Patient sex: F
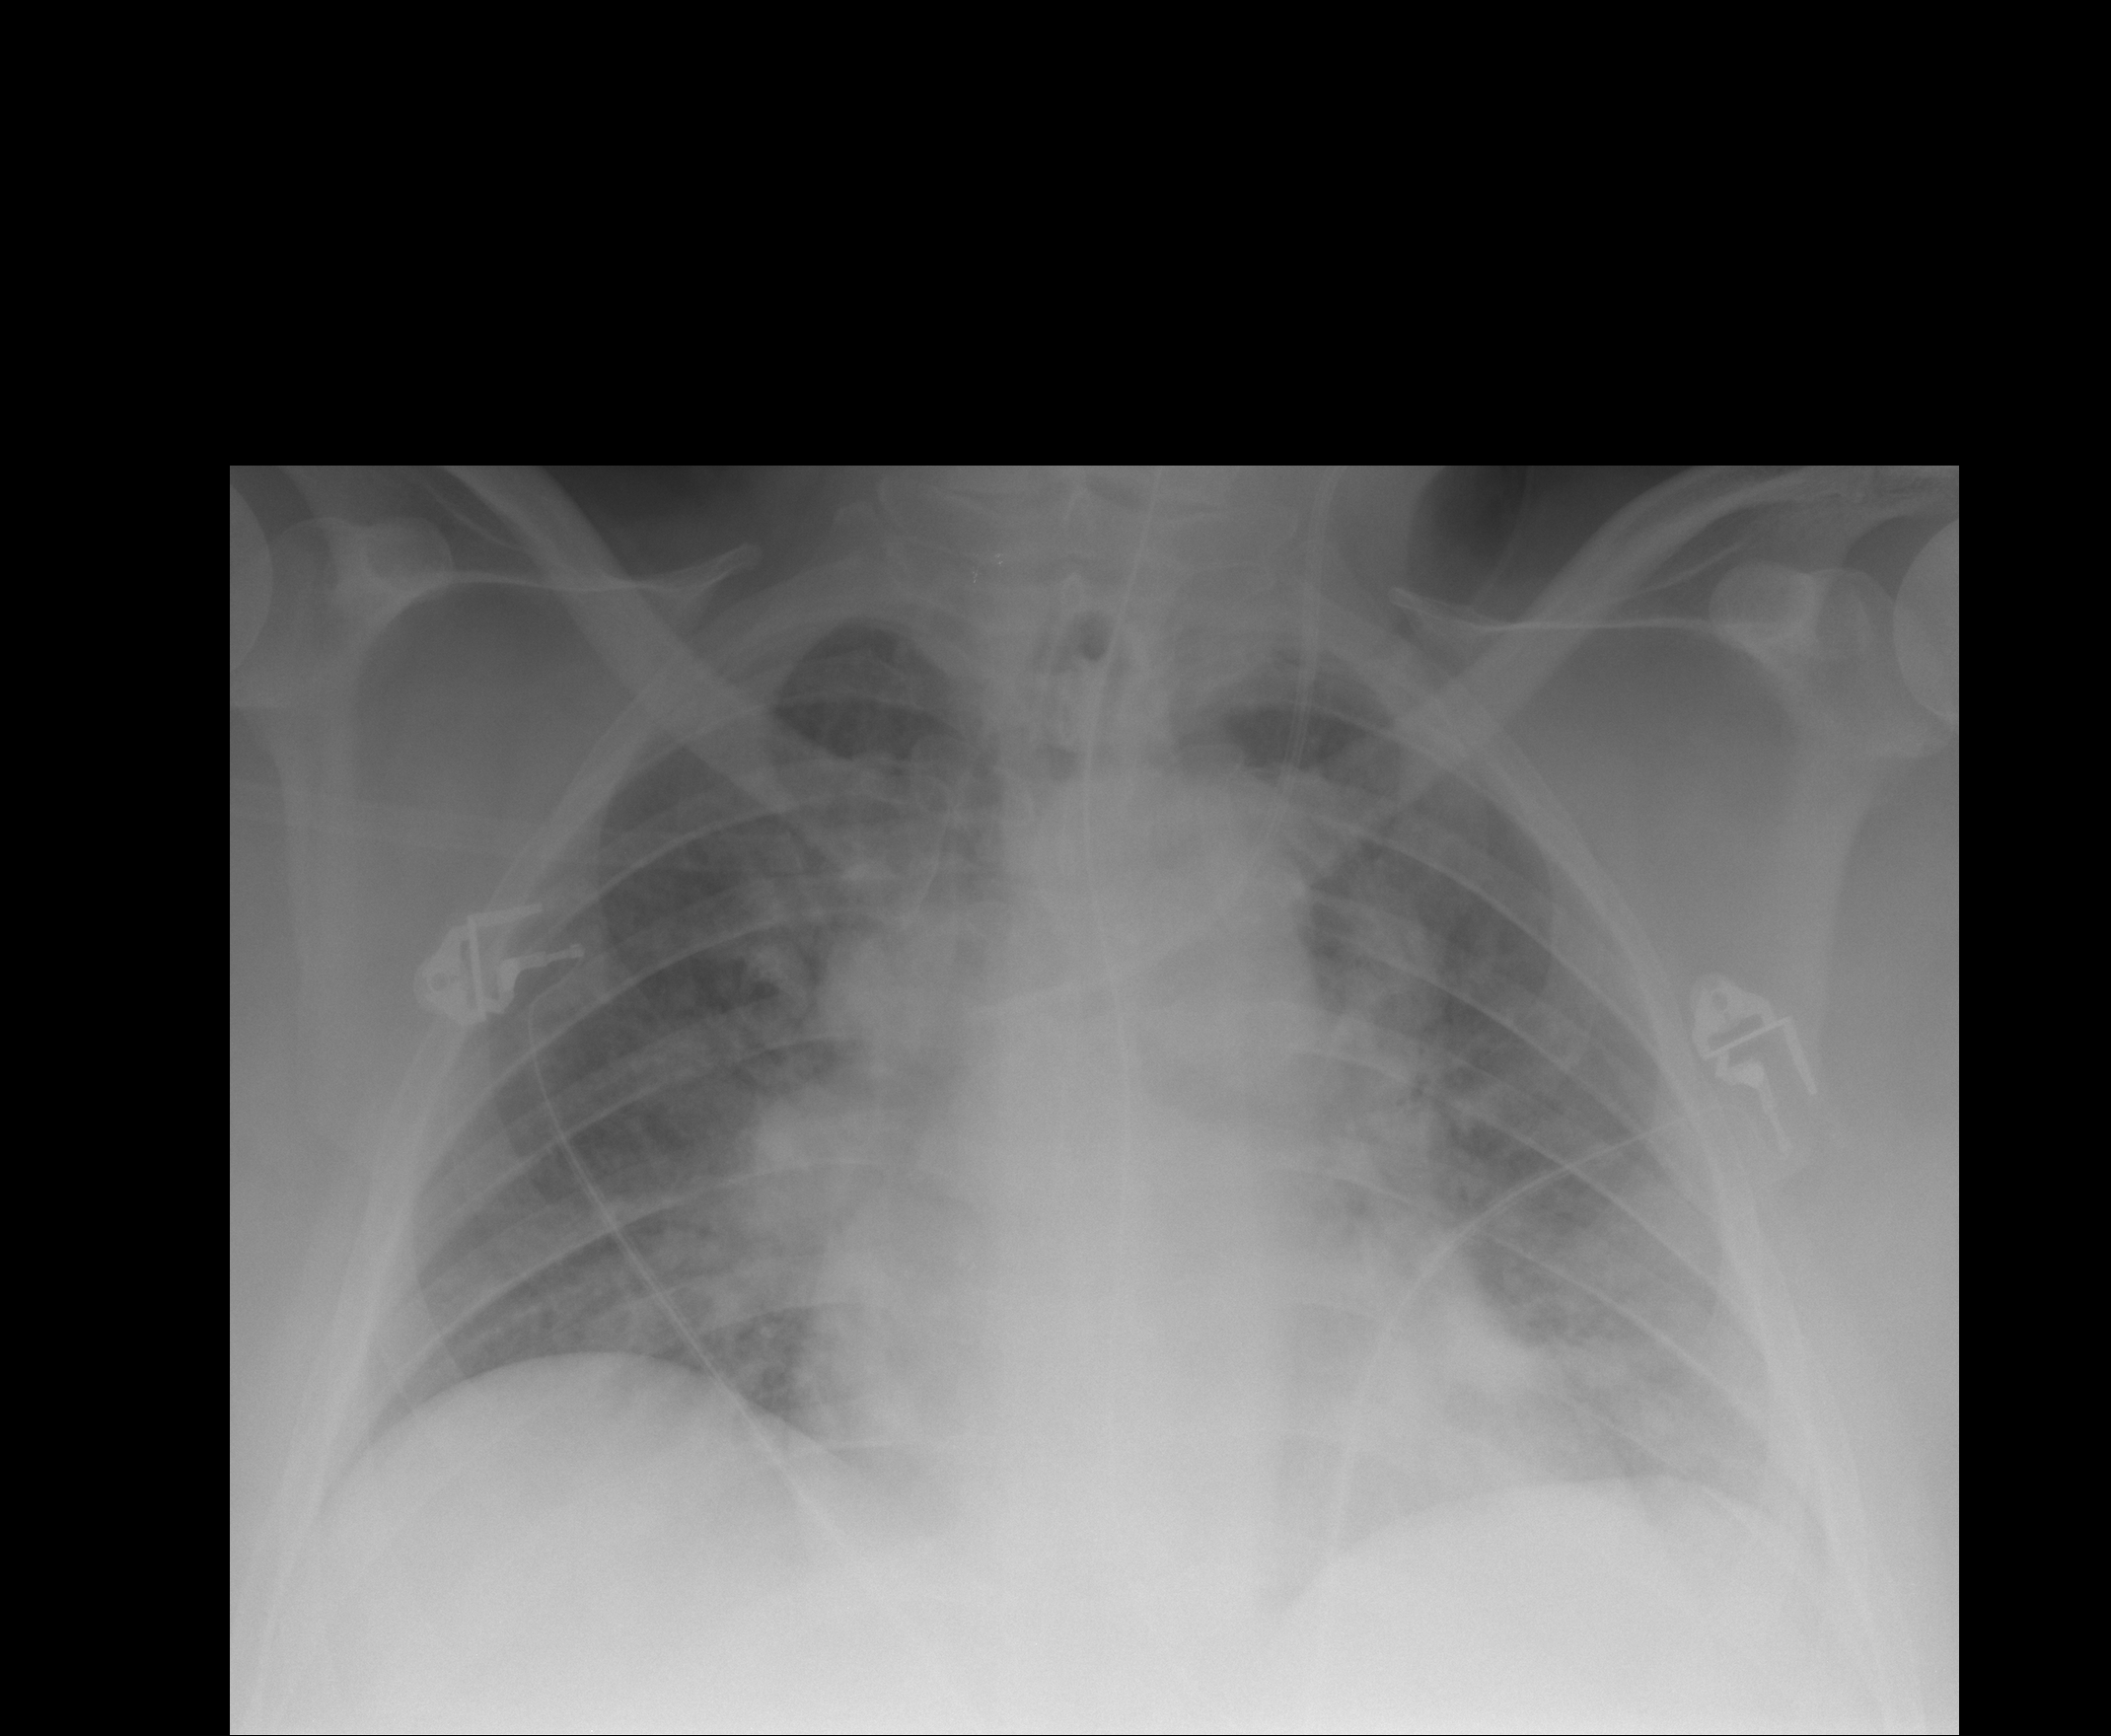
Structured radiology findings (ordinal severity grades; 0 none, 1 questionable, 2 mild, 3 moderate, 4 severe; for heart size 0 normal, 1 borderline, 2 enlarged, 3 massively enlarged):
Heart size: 0
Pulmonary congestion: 2
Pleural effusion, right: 0
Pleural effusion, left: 0
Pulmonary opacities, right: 1
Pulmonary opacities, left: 0
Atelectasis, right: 2
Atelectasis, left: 2